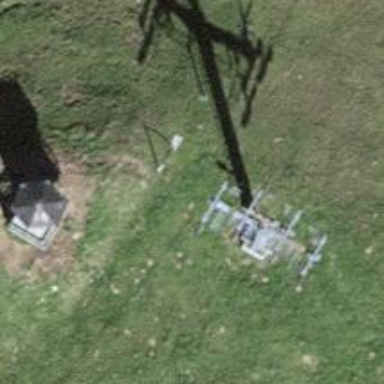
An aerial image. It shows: Pylon for aerialway.